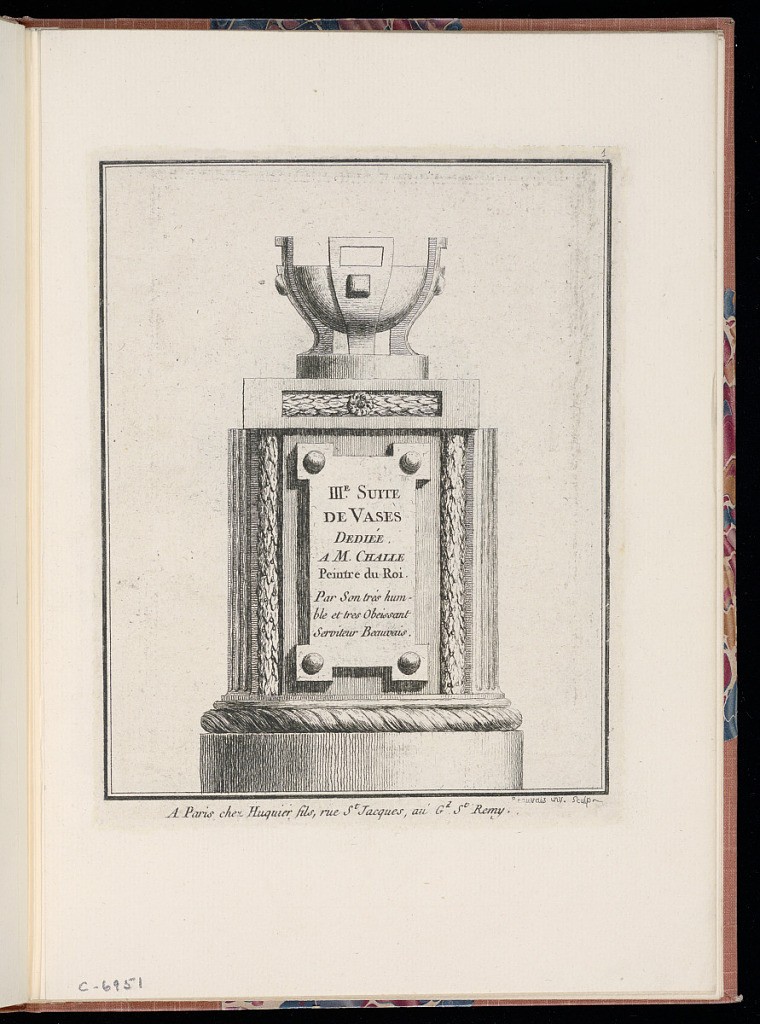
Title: IIIE. SUITE DE VASES
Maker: Jacques-Philippe de Beauvais, French, 1739 – 1781
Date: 1760-1764
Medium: Etching on laid paper
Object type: Print
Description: Vase on top of a column. The vase is in the form of a bowl, with four planar handles (three visible) that cradle the bowl and form the feet of the vase. The column is fluted and has a panel on it with the series title and dedication. The column is elevated on a low platform. The plate is titled and signed.